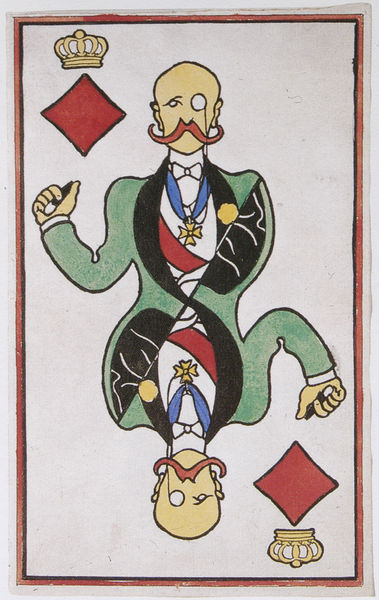
Titel: Entwurf für ein zwölfteiliges Kartenspiel
Künstler: Félix Vallotton
Standort: Lausanne
Institution: Galerie du Chêne
Schlagwörter: blau, hand, kopf, mann, weiß, gelb, grün, braun, brust, bunt, glas, hell, männer, nase, ohr, schmuck, schwarz, zeichnung, rot, karo, anzug, bart, hemd, jacke, schnurrbart, arm, augen, halten, rahmen, portrait, spiegelung, auge, gold, mantel, reich, krone, ohren, schärpe, vallotton, papier, kette, rand, kaiser, könig, frack, karikatur, schnäuzer, schnauz, kartenspiel, symmetrie, zigarre, glatze, fleige, fliege, revers, schnauzbart, schnauzer, umriss, kreuz, stern, uniform, brille, bismarck, offizier, orden, scherpe, schnautzer, stift, zwicker, karte, kaiserzeit, medaille, oberlippenbart, gespiegelt, doppelt, preußen, krine, monokel, bube, pik, spielkarte, skat, ordensband, bismarcks zeit, doppel, füller, schnautzbart, einarmig, monockel, karokönig, monockel krone, loignon, zwinker, gruner frack